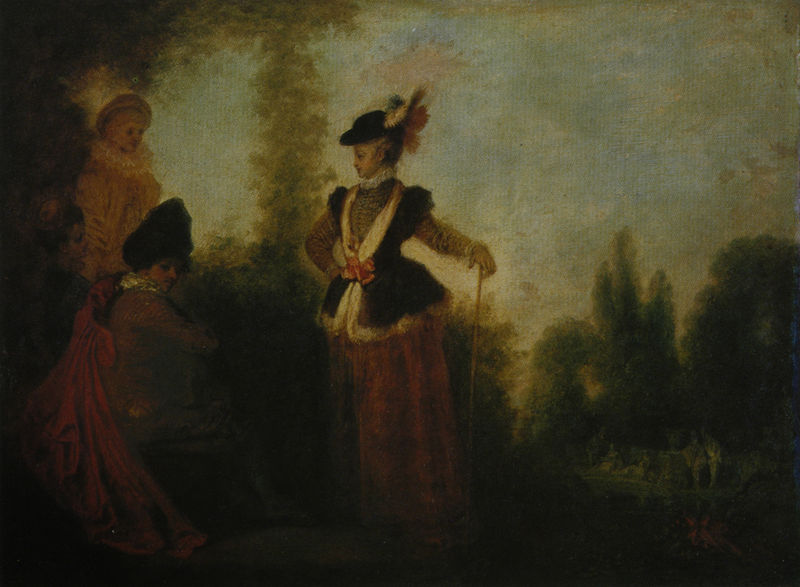
Titel: L'Aventuriére, Die Abenteurerin
Künstler: Antoine Watteau
Standort: Troyes
Institution: Musée des Beaux-Arts et d'Archéologie
Schlagwörter: baum, blätter, dunkel, feder, gemälde, himmel, mann, umhang, wasser, wolken, bäume, frauen, grün, landschaft, mädchen, see, blume, damen, frau, hut, kleid, männer, orange, profil, dame, gürtel, park, rot, wolke, gesellschaft, gespräch, haube, rock, schleife, jacke, barock, federn, kragen, pelz, stehen, halskrause, porträt, öl, vögel, büsche, kostüm, mantel, sitzend, stehend, kind, paar, personen, musiker, rokoko, wald, boot, kahn, stock, garten, federhut, kopfbedeckung, modell, düster, kostum, ausflug, picknick, rast, ölgemälde, maler, weste, stolz, spaziergang, hutschmuck, spazierstock, krause, jagd, federschmuck, schauspieler, picnic, kavalier, herrin, heller hintergrund, 3 personen, frau dominiert, mann scheut weg, 2frauen